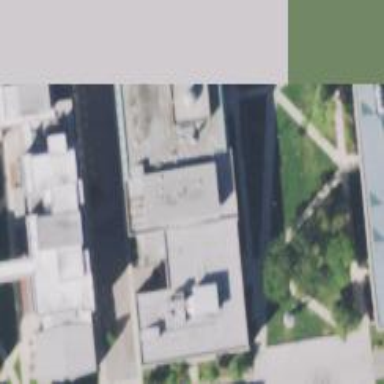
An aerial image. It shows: Part of building.